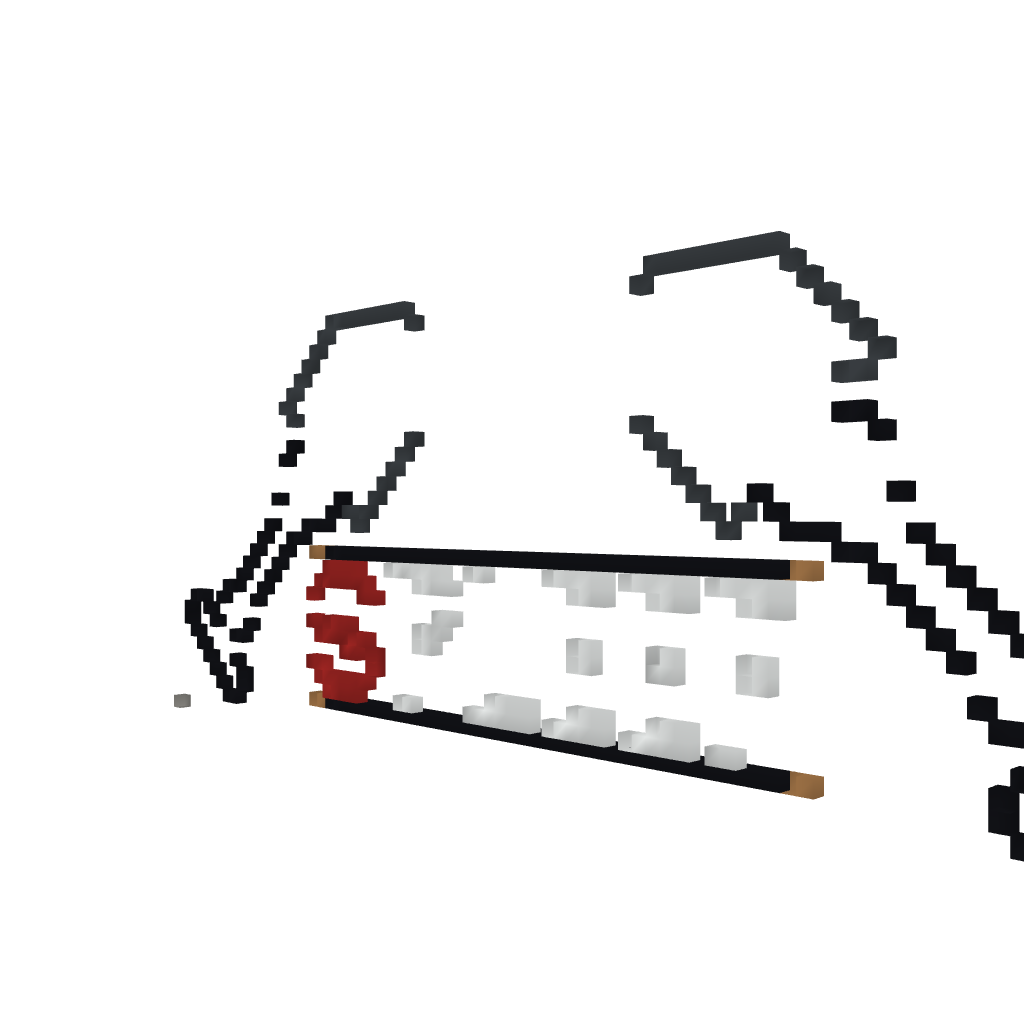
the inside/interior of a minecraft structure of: Spleef Logo modifyed